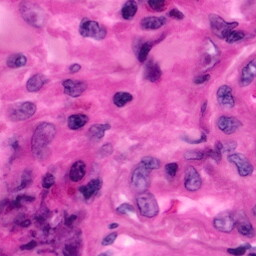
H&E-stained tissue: Pancreatic